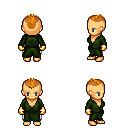
a pixel art fantasy rpg character, female body template, human, tanned skin, green robe, white pants, dark blonde short mohawk hairstyle, gold gloves, four views (front, back, left, right), 2x2 character sprite sheet, small pixel art, hard edges, no anti-aliasing